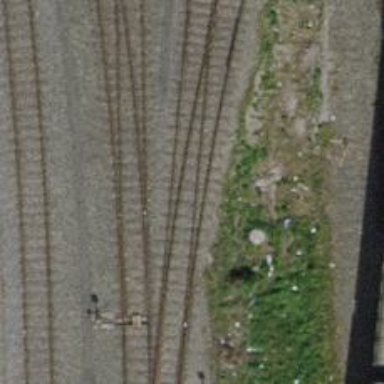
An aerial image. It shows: Single railway spur track.